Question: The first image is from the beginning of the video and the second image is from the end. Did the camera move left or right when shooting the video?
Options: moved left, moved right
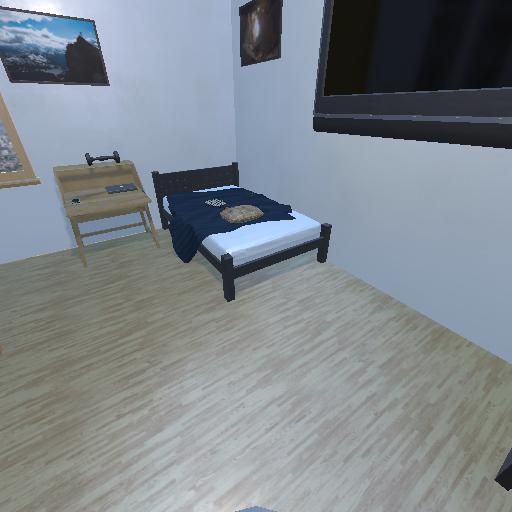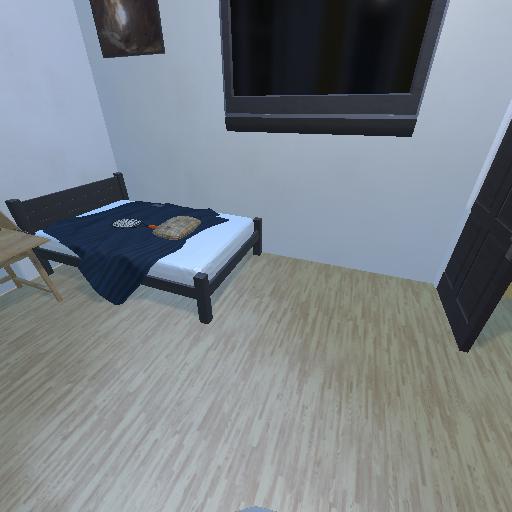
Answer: moved left